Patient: sex F, age 78
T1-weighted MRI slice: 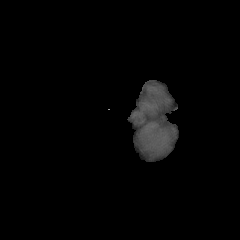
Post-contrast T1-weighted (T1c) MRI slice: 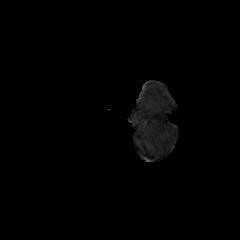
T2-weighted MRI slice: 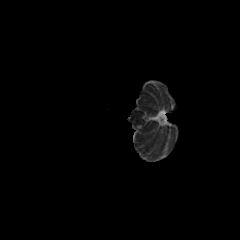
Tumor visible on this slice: no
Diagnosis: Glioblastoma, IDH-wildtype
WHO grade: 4